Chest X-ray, AP view. Patient: 49 years old, sex M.
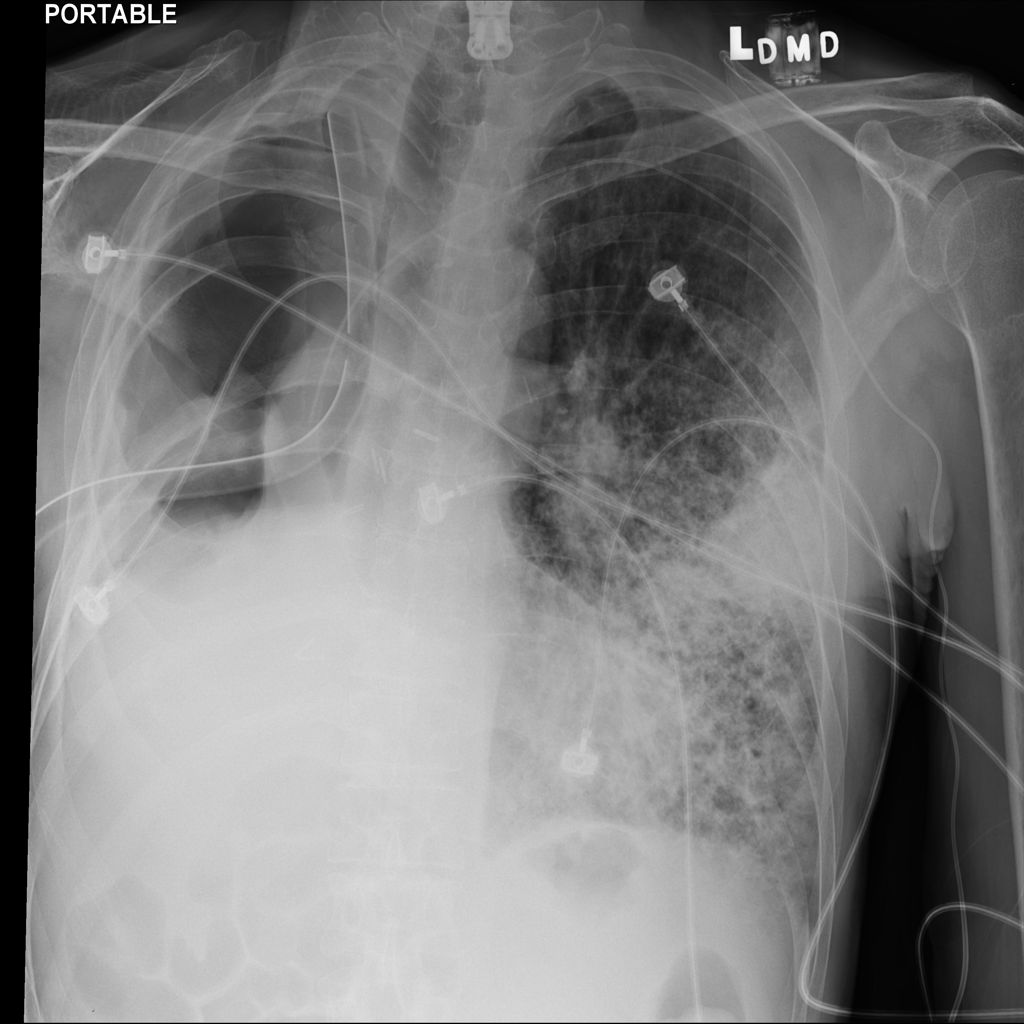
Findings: Pneumonia